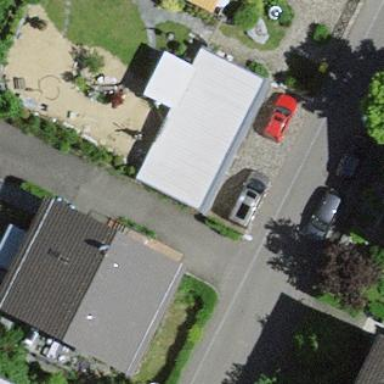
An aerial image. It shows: Group of garages.